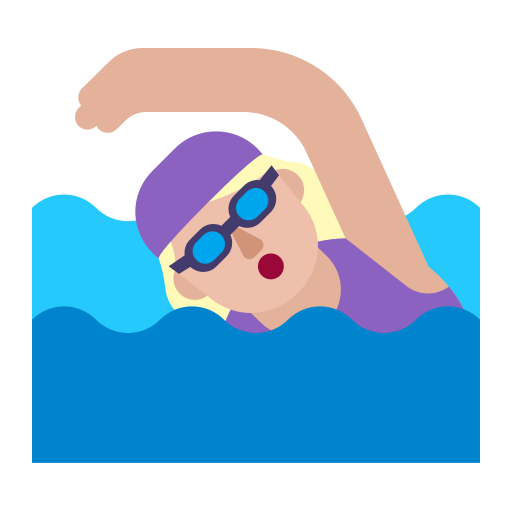
woman swimming flat  light